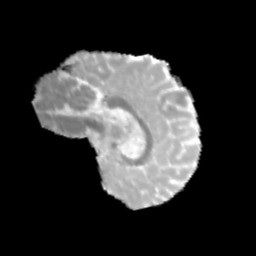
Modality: MD
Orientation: sagittal
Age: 11
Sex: male
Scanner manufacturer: siemens
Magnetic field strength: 3 T
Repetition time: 3.8 s
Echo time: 0.07 s